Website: crate-barrel
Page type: customer-info-address
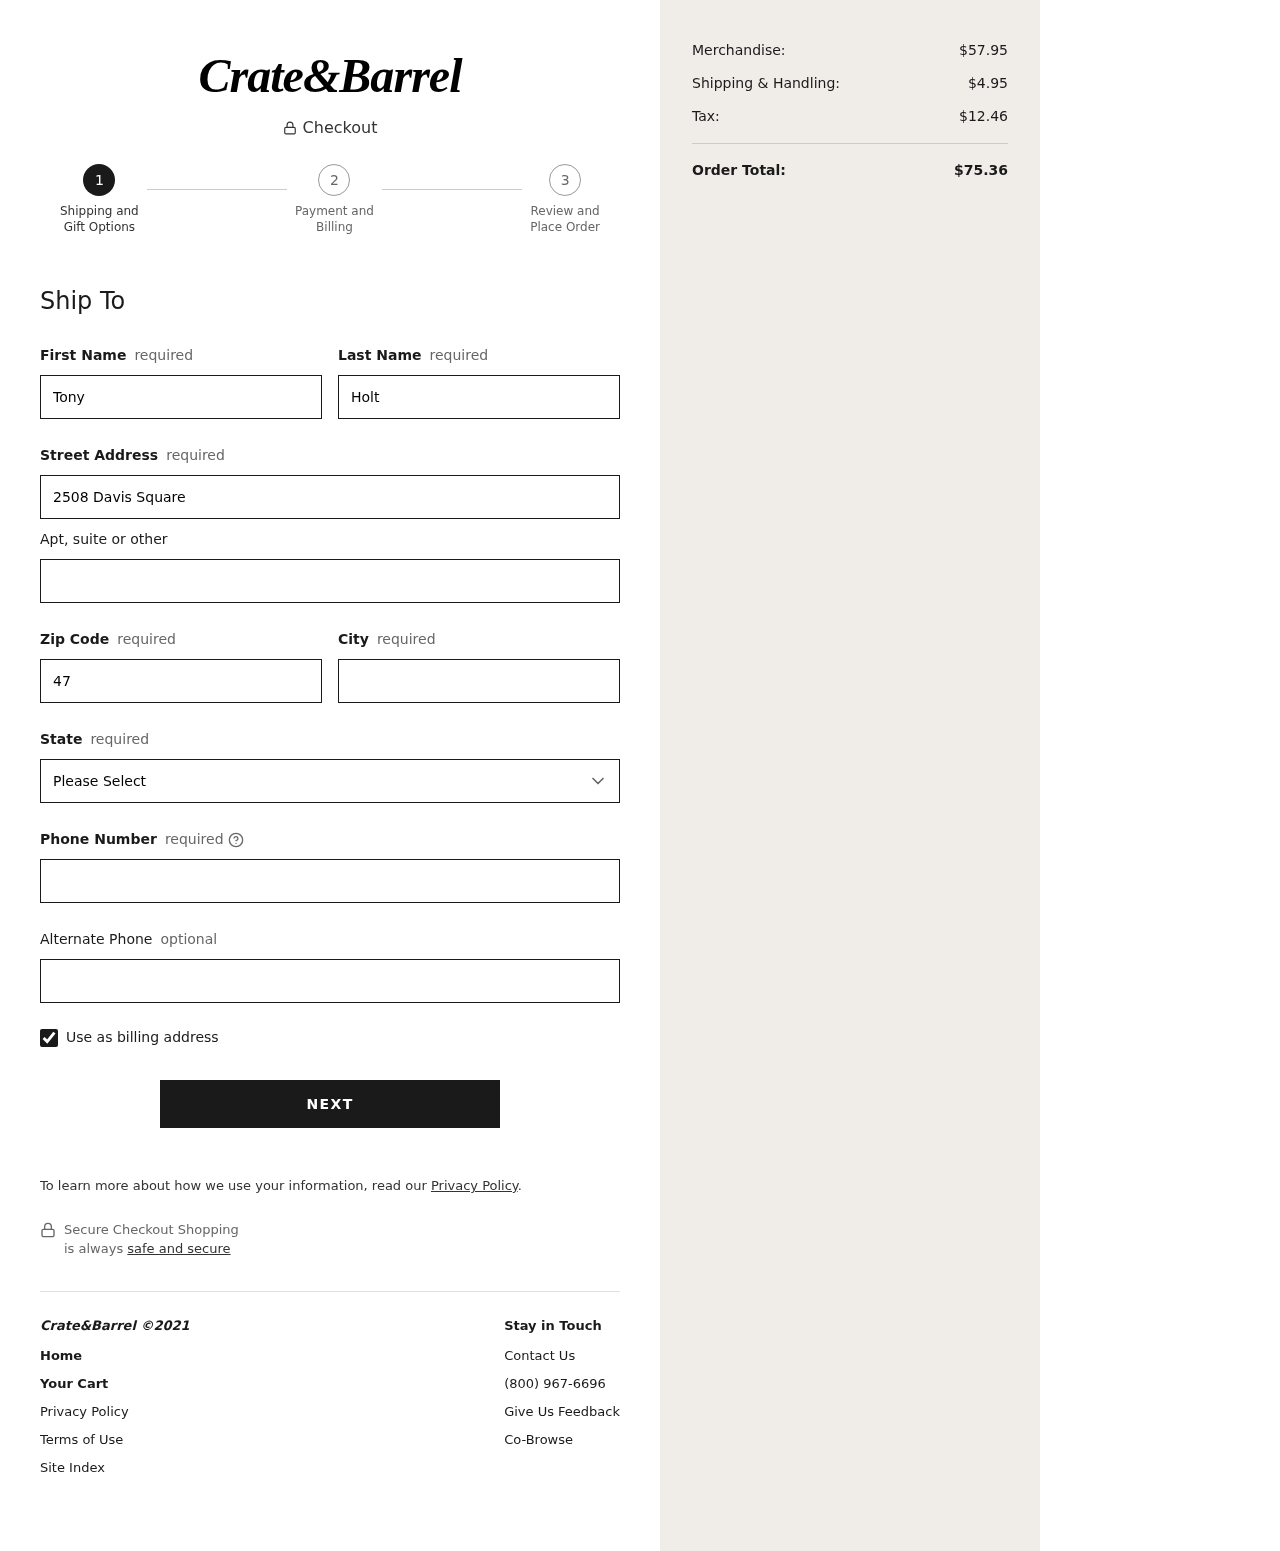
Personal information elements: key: PII_STATE
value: Virginia
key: PII_FIRSTNAME
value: Tony
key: PII_LASTNAME
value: Holt
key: PII_STREET
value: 2508 Davis Square
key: PII_POSTCODE
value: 47989
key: PII_CITY
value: Buchananchester
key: PII_PHONE
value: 4425369624
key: PII_PHONE_ALT
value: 2347359914
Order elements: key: ORDER_SUBTOTAL
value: $57.95
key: ORDER_SHIPPING_COST
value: $4.95
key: ORDER_TAX
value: $12.46
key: ORDER_TOTAL
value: $75.36